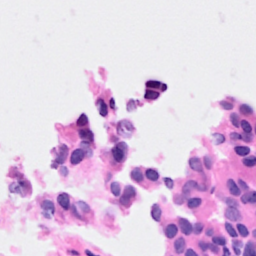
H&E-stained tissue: Breast